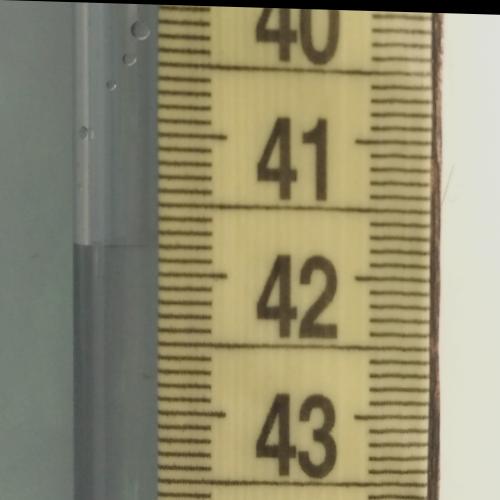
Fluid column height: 41.8 cm